Interaction volume radius: 10 \u00c5
Interaction volume height: 10 \u00c5
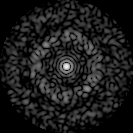
Disorder parameter: 0.8779